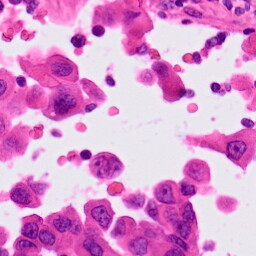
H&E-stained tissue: Lung